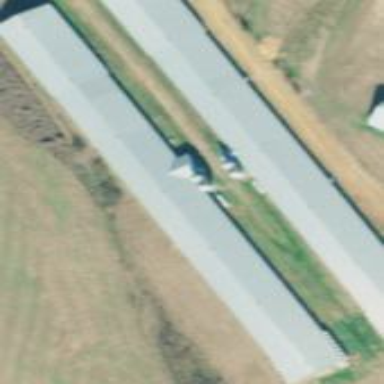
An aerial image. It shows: Poultry house.